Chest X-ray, PA view. Patient: 35 years old, sex F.
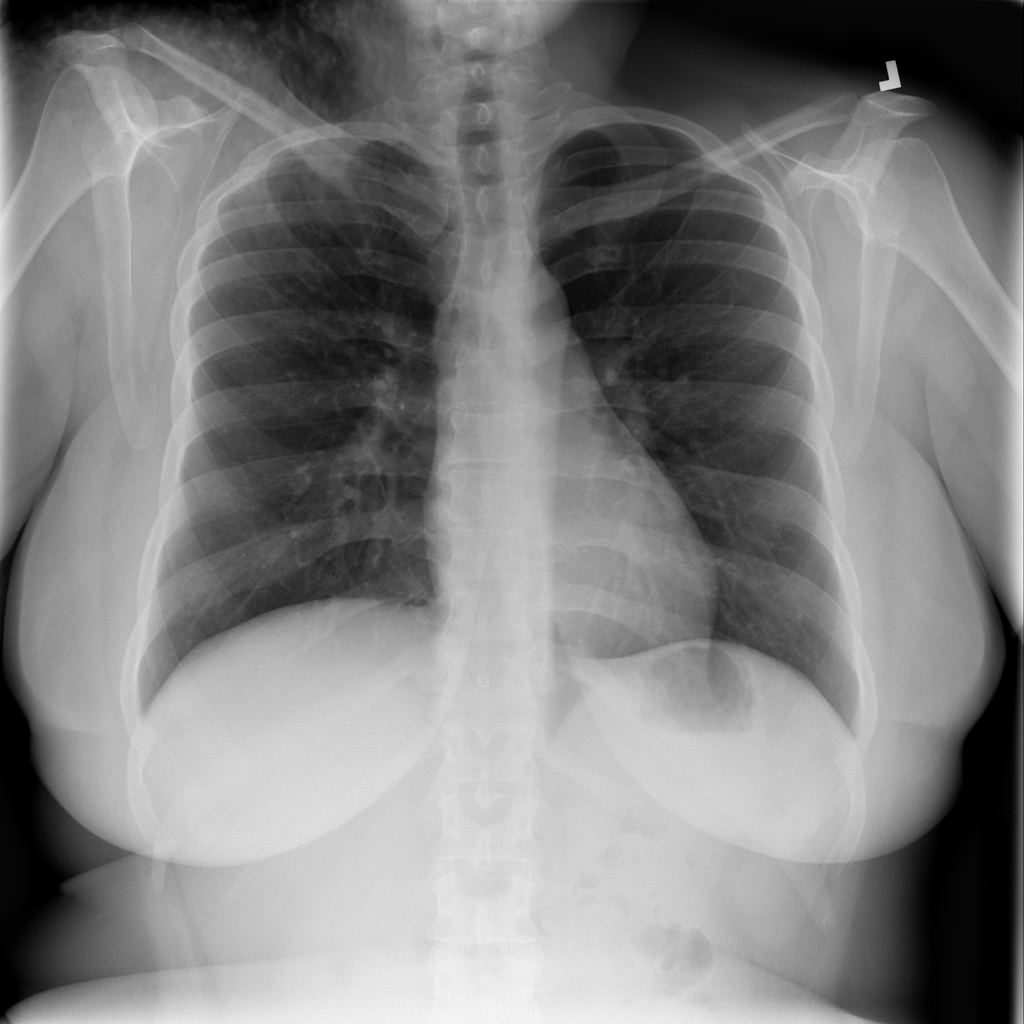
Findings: No Finding